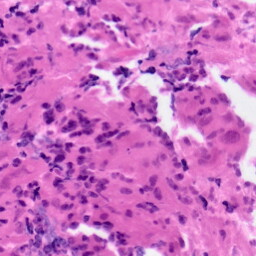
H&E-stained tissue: Pancreatic